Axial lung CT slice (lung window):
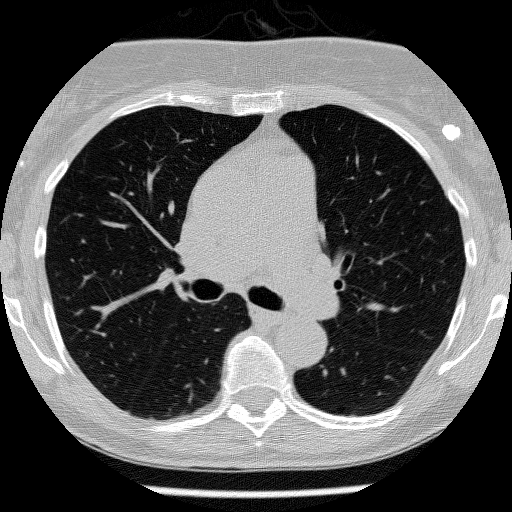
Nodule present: no